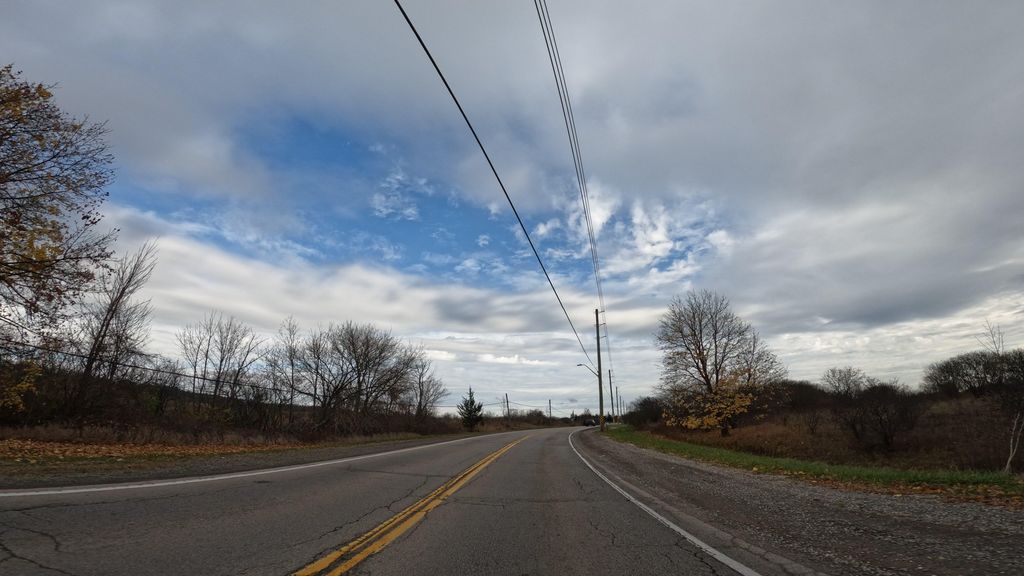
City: hamilton